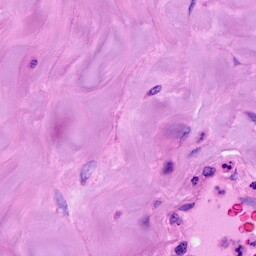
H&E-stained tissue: Breast